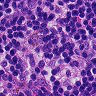
Metastatic tissue present: no